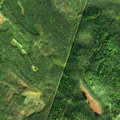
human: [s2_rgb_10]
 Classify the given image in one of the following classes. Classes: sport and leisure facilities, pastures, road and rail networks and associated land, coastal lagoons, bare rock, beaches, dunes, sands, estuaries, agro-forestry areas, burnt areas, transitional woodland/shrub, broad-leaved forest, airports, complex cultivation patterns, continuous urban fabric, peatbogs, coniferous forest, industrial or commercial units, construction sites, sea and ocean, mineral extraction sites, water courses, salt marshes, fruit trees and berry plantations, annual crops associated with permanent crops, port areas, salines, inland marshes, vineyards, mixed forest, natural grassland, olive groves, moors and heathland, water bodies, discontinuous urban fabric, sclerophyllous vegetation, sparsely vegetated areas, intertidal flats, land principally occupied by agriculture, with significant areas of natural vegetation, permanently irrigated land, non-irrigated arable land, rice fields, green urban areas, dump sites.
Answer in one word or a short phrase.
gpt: coniferous forest, mixed forest